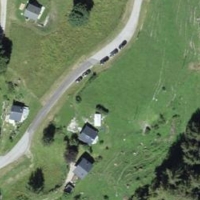
EUNIS habitat code: 43
Species observed at this site:
Leontopodium nivale
Anthriscus sylvestris